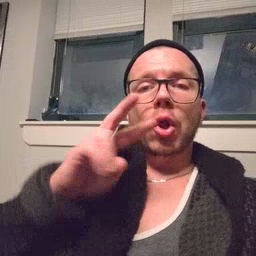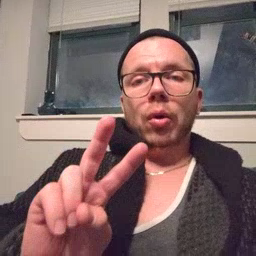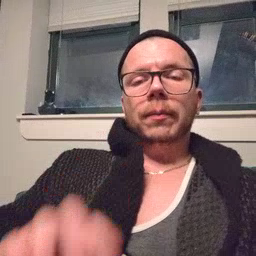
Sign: look